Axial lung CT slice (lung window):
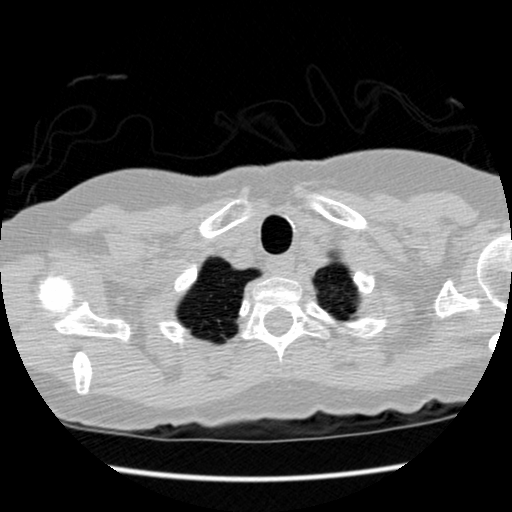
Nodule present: no